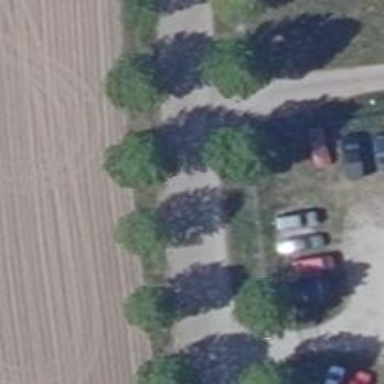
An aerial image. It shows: Avenue of deciduous broadleaved trees.